Question: I am trying to make a modular application in delphi2010 using BPL.
Problem is When I try to create class within BPL, I get this error message.

I didn't do any operation about resource (RES file)!
'''
Procedure TControllerMain.Btn1OnClick(Sender: TObject);
type
TInitProcedure = function: TModuleBaseClass; stdcall;
TModuleBaseClass= class of TModuleBase;
var
h: HMODULE;
proc: TInitProcedure;
vClass: TModuleBaseClass;
begin
h := LoadPackage('test.bpl');
@proc := GetProcAddress(h, 'InitializePlugin');
vClass := proc();
vClass.Create(nil); // error here
UnloadPackage(h);
end;
'''
dll code
TModuleBase is a TCustomPanel
'''
type
TVLCVideo = class(TModuleBase)
private
...
public
...
end;
function InitializePlugin: TModuleBaseClass; stdcall;
implementation
function InitializePlugin: TModuleBaseClass;
begin
Result := TVLCVideo;
end;
exports
InitializePlugin;
end.
'''
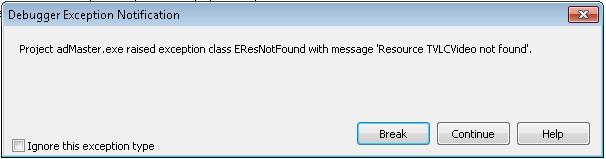
Answer: The solution :
I was use TCustomPanel for ancestor of TModulBase but I was seen the problem, Remy is right. and them I remove the ancestor class for replace with a interface and all of my another plugins have to use same interface (if you using this way with normal dll project you will get a different error! I was try :( you have to use it with bpl (bpl is a dll too))
'''
PIModuleBase = ^IModulBase;
IModulBase = interface
...
end;
'''
this Button click is a just sample you have to create a modul manager class
'''
Procedure TControllerMain.Btn1OnClick(Sender: TObject);
type
TInitProcedure = function: PIModuleBase; stdcall;
var
h: HMODULE;
proc: TInitProcedure;
vClass: PIModuleBase;
begin
h := LoadPackage('test.bpl');
@proc := GetProcAddress(h, 'InitializePlugin');
vClass := proc();
vClass^.setParent(form1);
vClass^.setPosition(0,0,100,100);
vClass^.play(PChar('url of media'));
//UnloadPackage(h);
end;
type
TVLCVideo = class(TCustomPanel, IModulBase)
private
...
public
...
end;
function InitializePlugin: PIModuleBase; stdcall;
implementation
function InitializePlugin: PIModuleBase;
var
v : TVLCVideo;
begin
v := TVLCVideo.Create(nil);
Result := IModuleBase(v);
end;
exports
InitializePlugin;
end.
'''
Important things :
You cannot import the interface library file to module package file directly or in main application project! you have to create a new bpl project for just interface and shared library files, and them you need to put it your module packages in requires section like as vlc,rtl.
And you need to build main application with this interface package